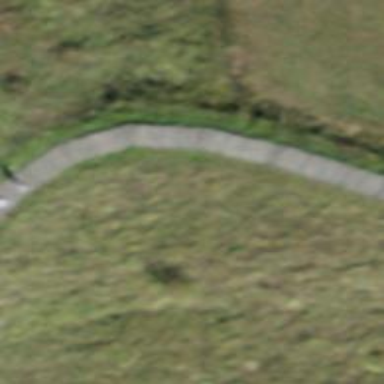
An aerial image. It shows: Path.